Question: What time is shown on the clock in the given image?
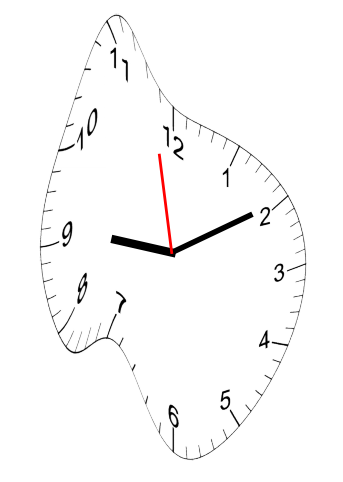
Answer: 09:09:58